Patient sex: M
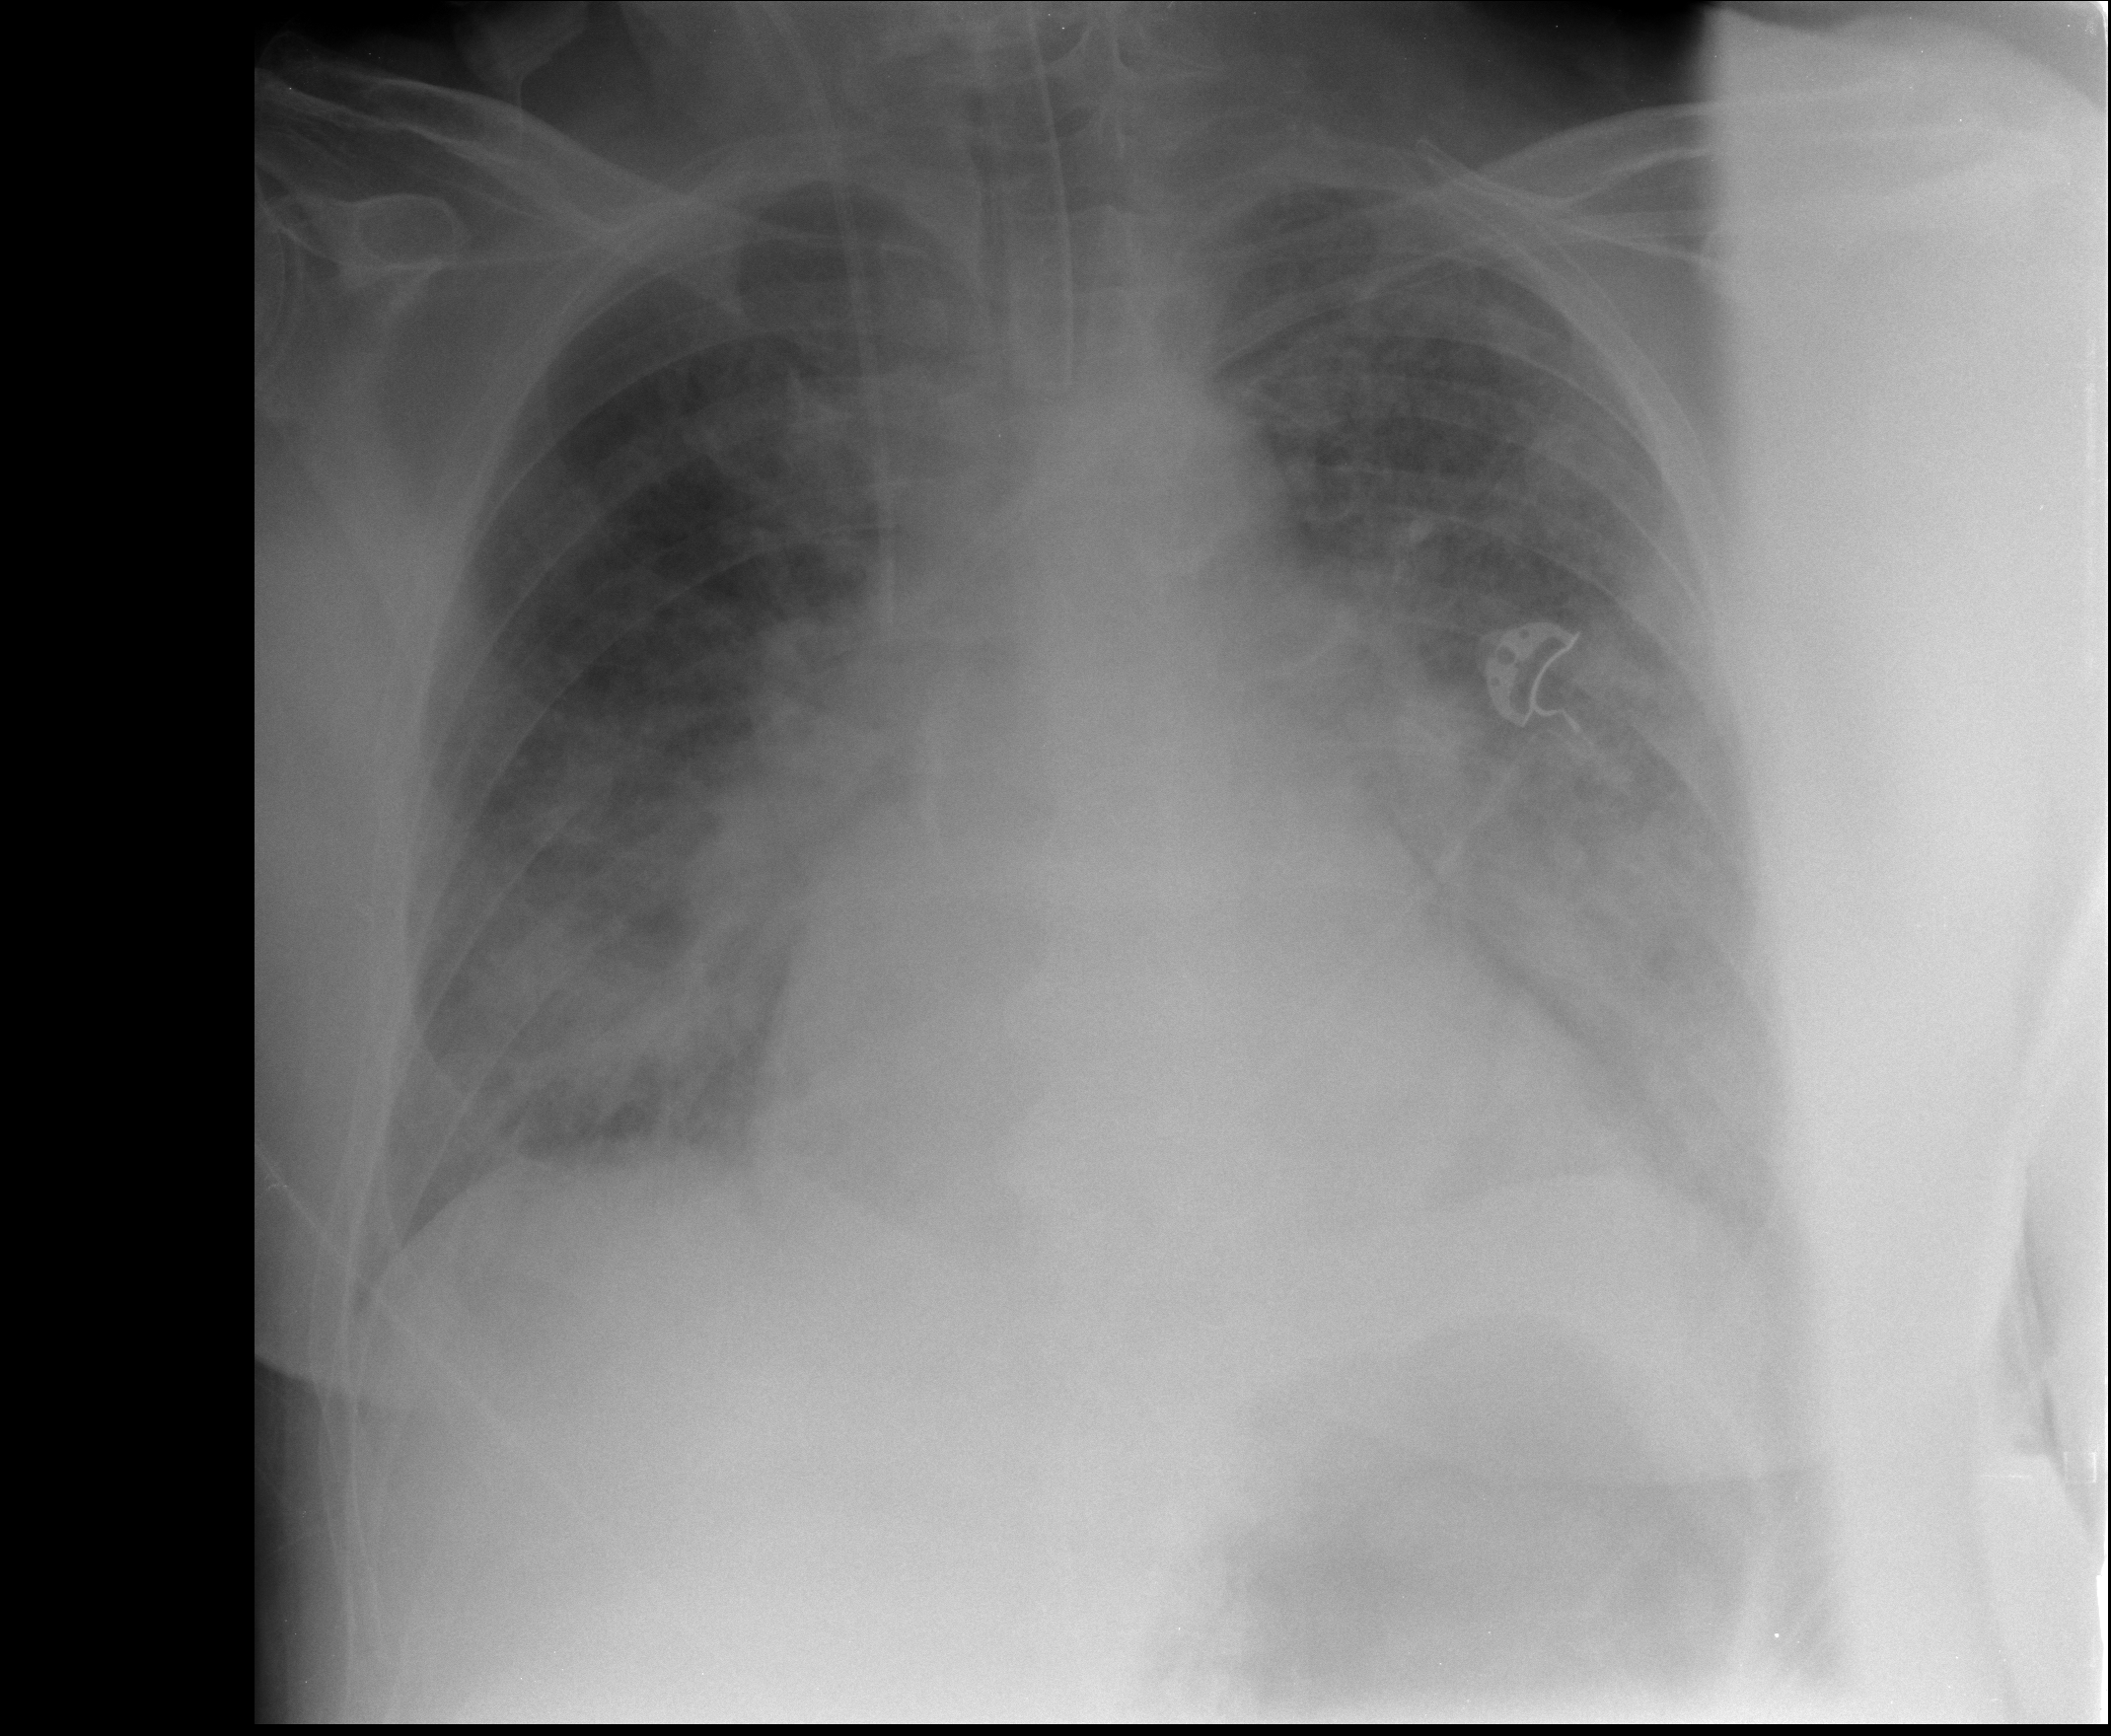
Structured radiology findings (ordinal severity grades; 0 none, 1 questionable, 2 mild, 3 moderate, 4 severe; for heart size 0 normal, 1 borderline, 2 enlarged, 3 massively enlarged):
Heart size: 2
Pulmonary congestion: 3
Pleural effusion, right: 0
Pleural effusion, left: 1
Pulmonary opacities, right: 3
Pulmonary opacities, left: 3
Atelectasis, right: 2
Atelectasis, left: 2